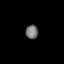
Tissue: lung
Cell type: Endothelial cells
Senescence score: 0.6683
Nuclear area (px): 172
Mean DAPI intensity: 115.733